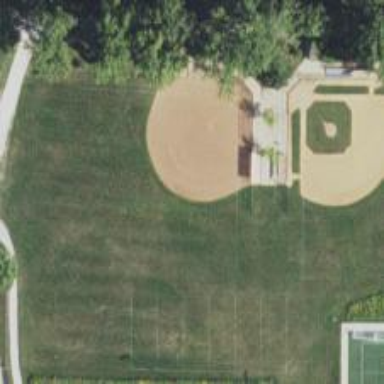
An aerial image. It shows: Baseball pitch for leisure land activities.